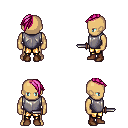
a pixel art fantasy rpg character, male body template, human, tanned skin, steel chest armor, gold greaves, pink long mohawk hairstyle, brown shoes, dagger, four views (front, back, left, right), 2x2 character sprite sheet, small pixel art, hard edges, no anti-aliasing